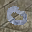
Label: 0